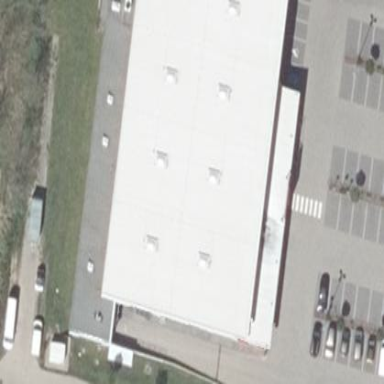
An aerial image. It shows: Supermarket building.